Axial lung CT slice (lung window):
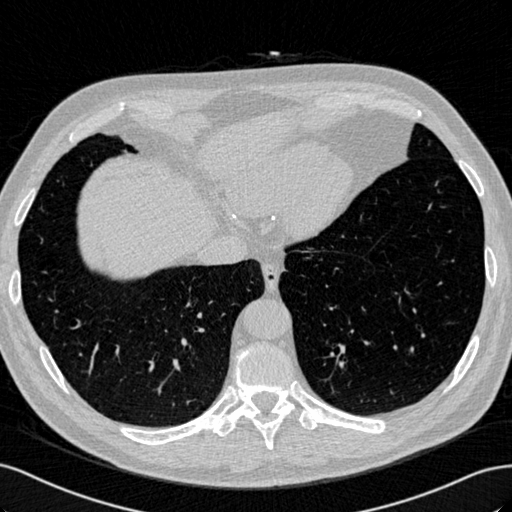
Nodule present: no